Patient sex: M
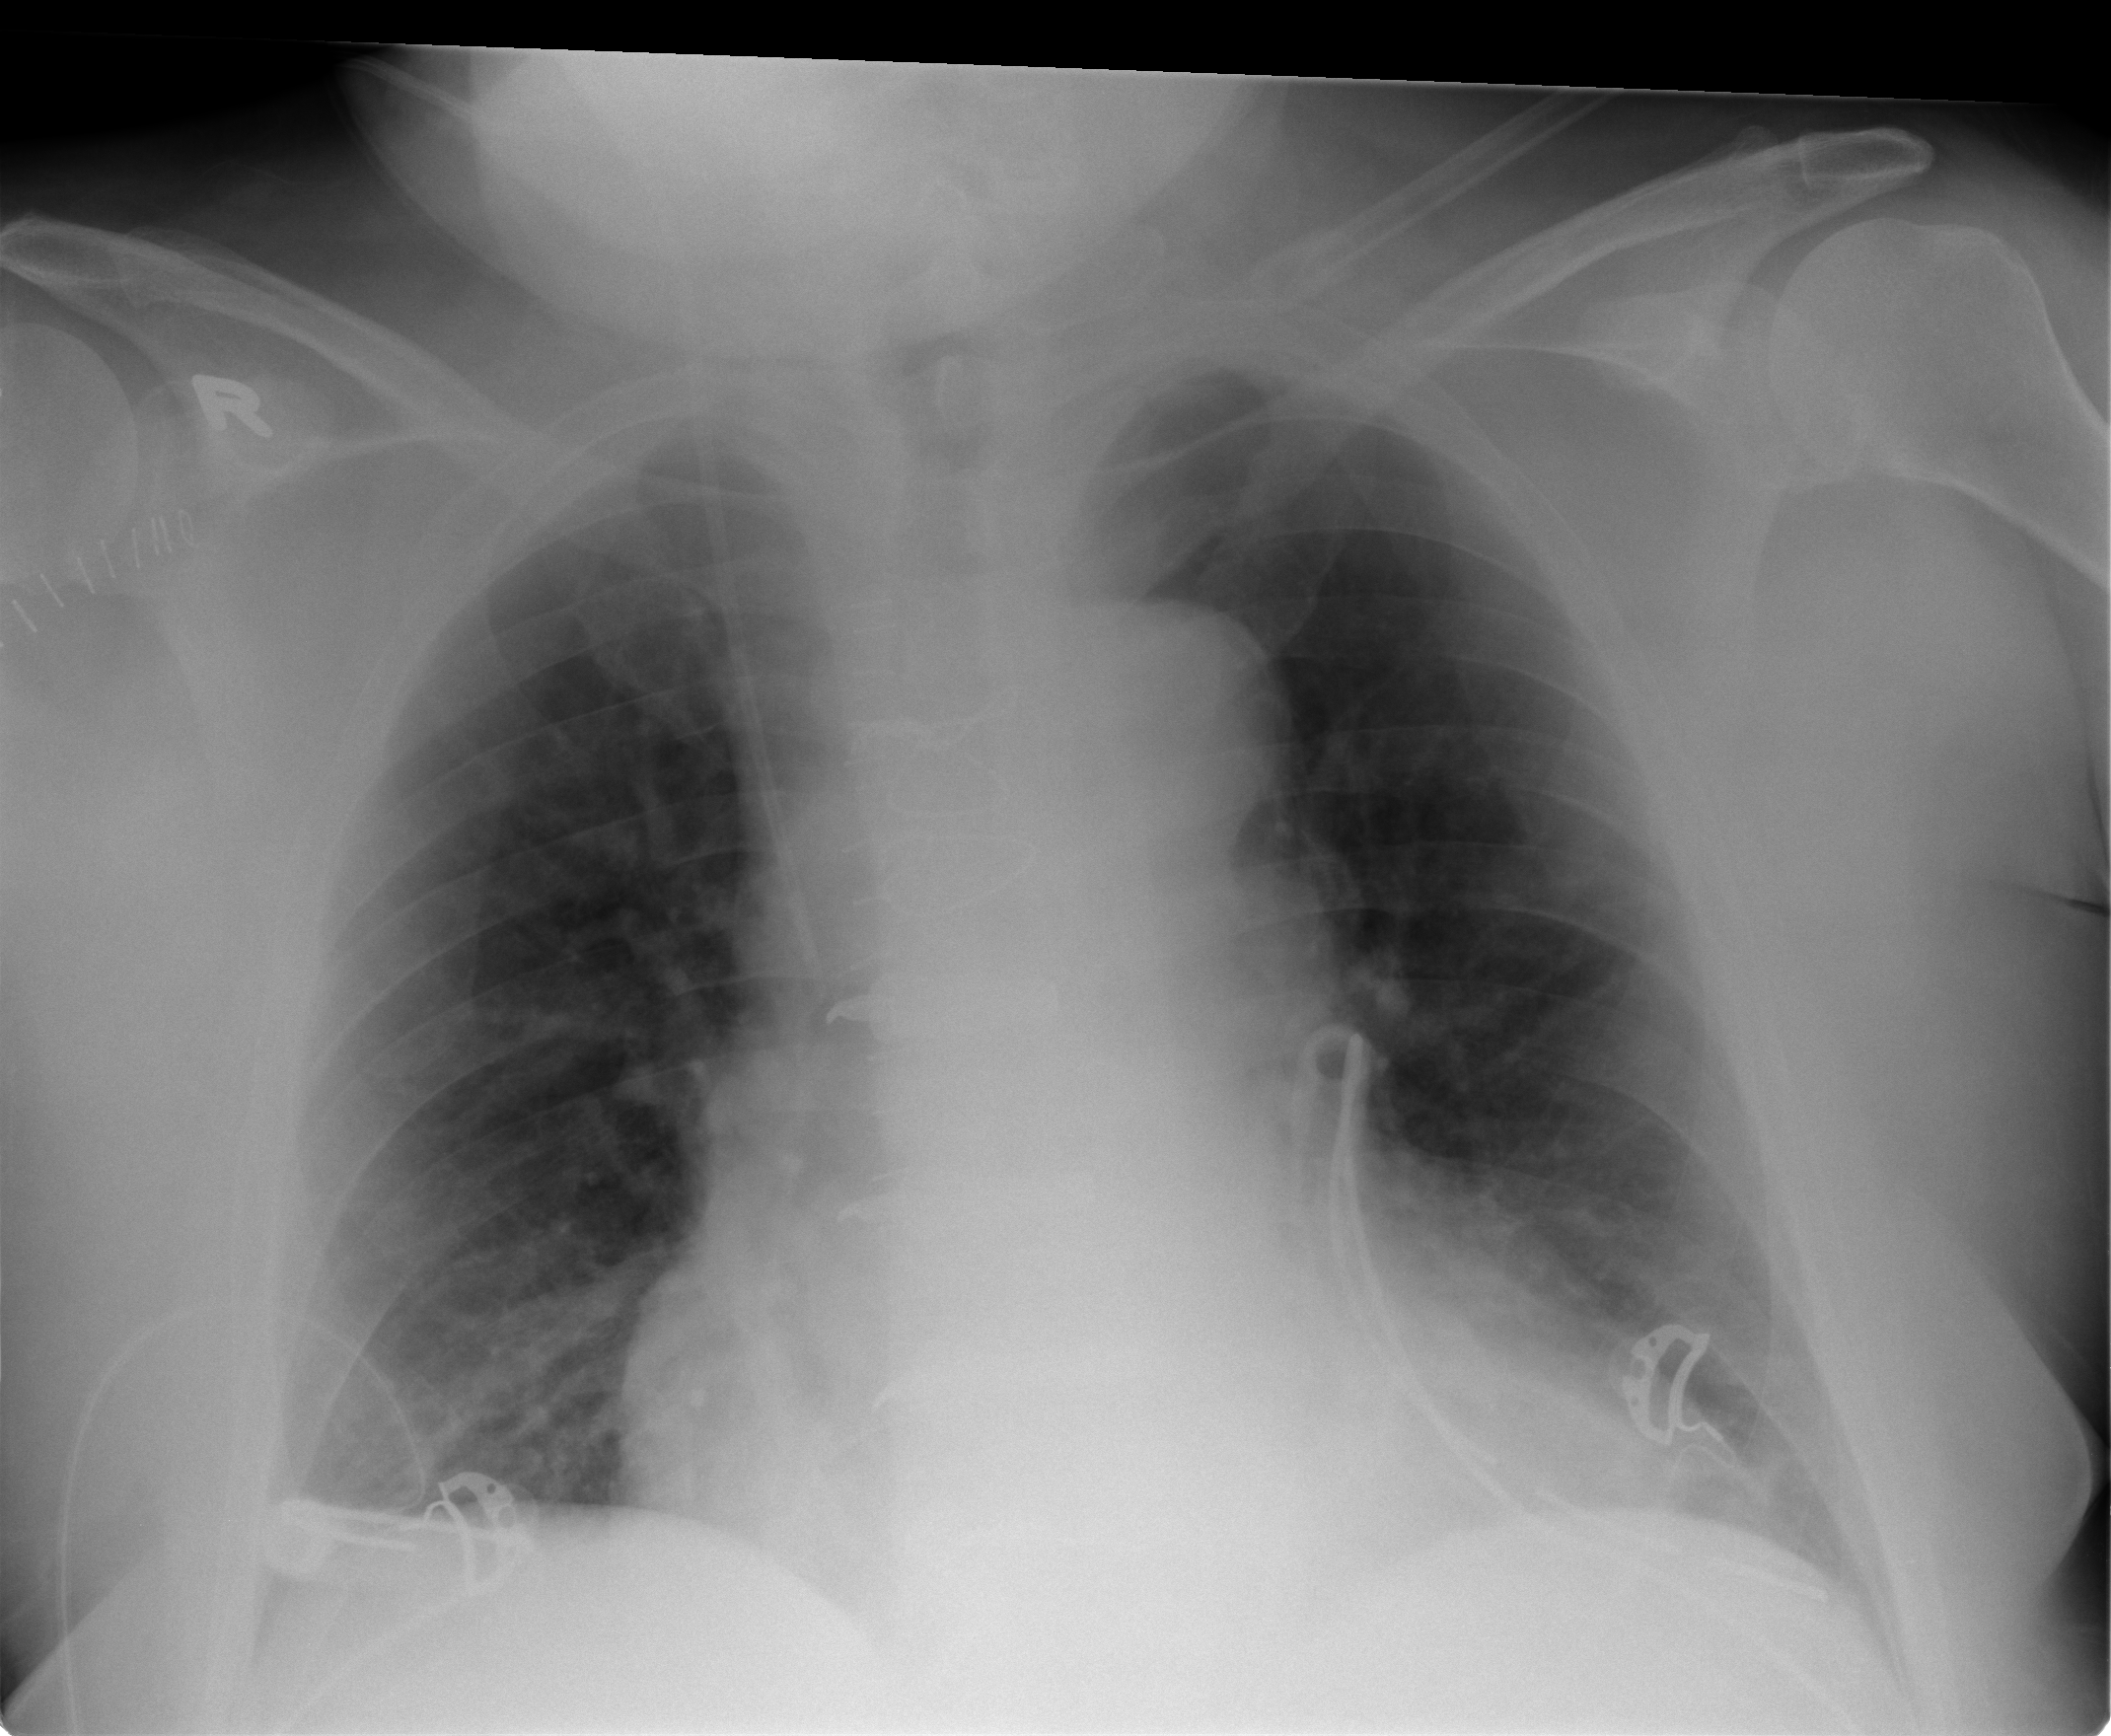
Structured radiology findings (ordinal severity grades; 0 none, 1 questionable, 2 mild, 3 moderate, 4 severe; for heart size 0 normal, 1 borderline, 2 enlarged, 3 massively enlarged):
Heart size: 0
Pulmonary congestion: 1
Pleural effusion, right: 1
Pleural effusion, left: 0
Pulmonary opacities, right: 0
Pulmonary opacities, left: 0
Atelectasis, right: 2
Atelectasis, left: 2